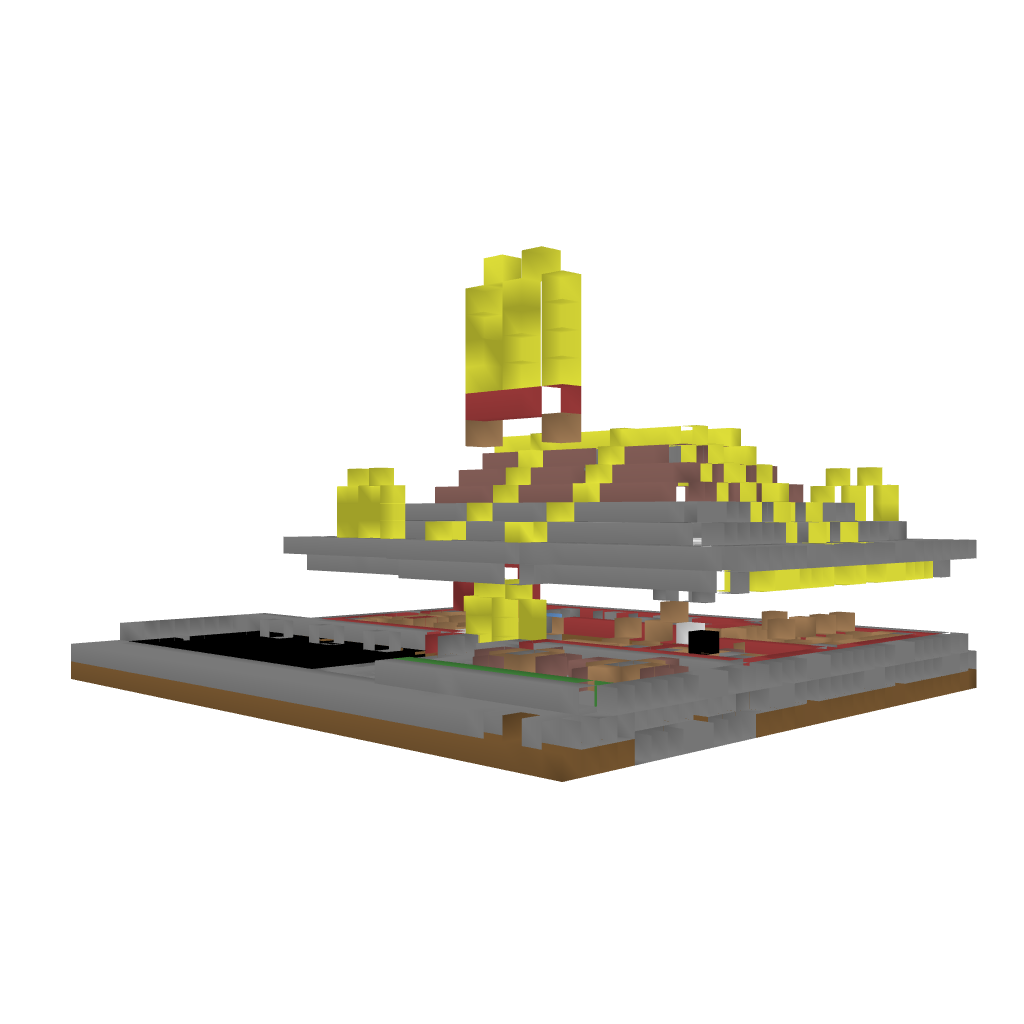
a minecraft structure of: burger shop bad low quality